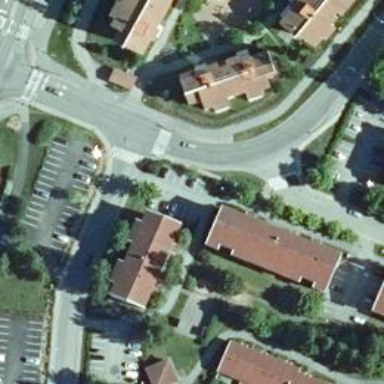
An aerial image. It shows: Asphalt road in residential area.